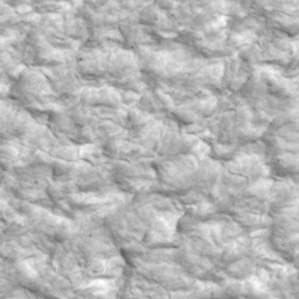
Label: non_frost